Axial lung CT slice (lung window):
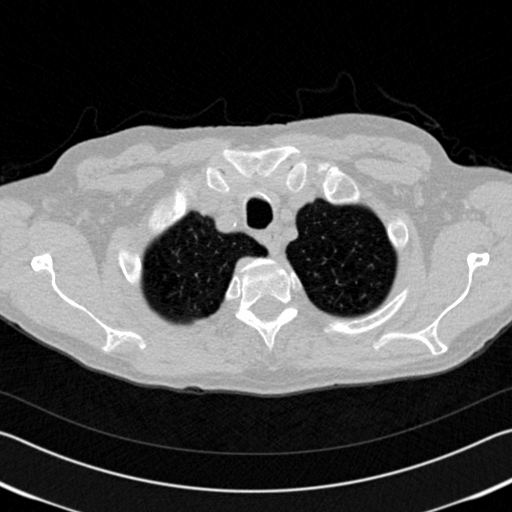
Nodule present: no